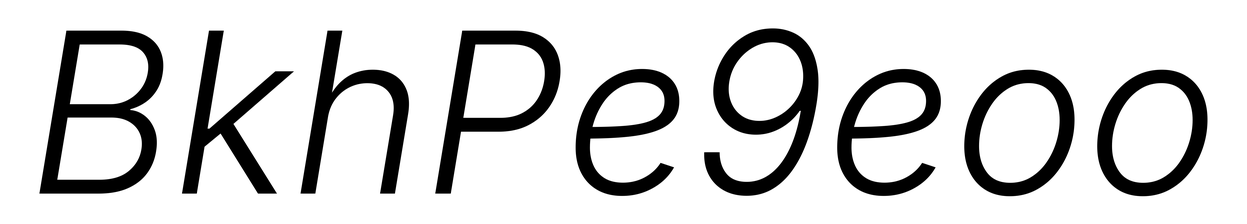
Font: Inter-Italic_Light_Italic